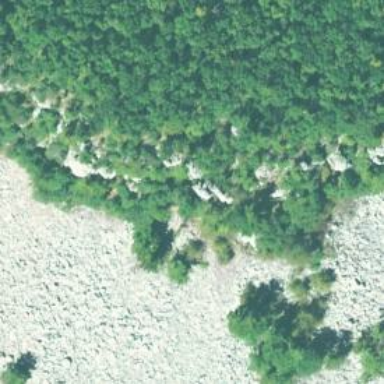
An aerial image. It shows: Crag for climbing.